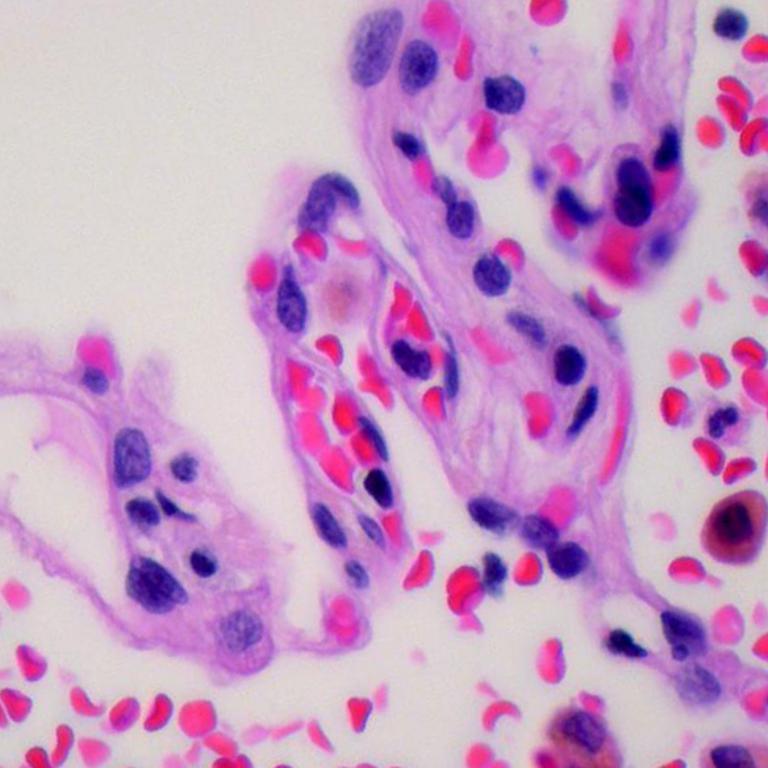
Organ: lung
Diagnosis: benign